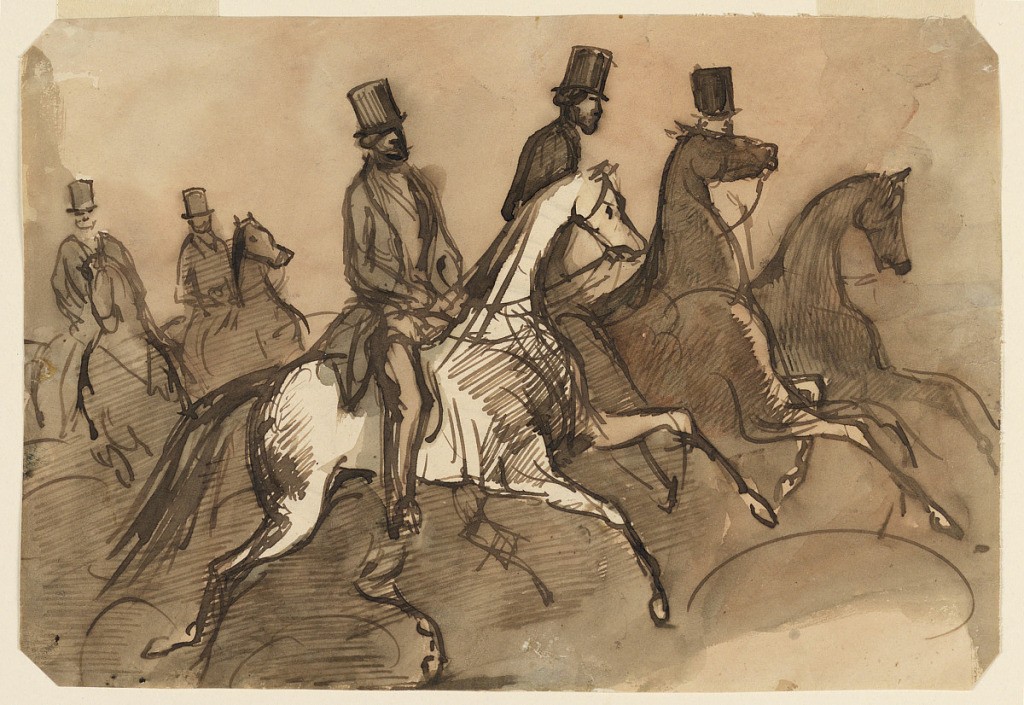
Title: Men on Horseback
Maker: Constantin Guys, French, 1802 – 1892
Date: ca. 1860
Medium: Pen and brown ink, brush and tan wash on paper
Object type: Drawing
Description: Horizontal rectangle, bevelled corners. Five gentlemen on horseback. Male figure in foreground riding a white horse. Three riders in front row, two in the background. All men wearing tight trousers and high silk hats.